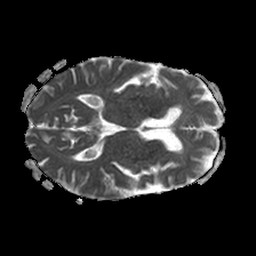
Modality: ADC
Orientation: axial
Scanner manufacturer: philips
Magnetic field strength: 1.5 T
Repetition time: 3.403 s
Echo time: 0.06922 s